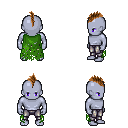
a pixel art fantasy rpg character, male body template, dark elf, purple skin, green tattered cape, metal pants, brown mohawk hairstyle, four views (front, back, left, right), 2x2 character sprite sheet, small pixel art, hard edges, no anti-aliasing